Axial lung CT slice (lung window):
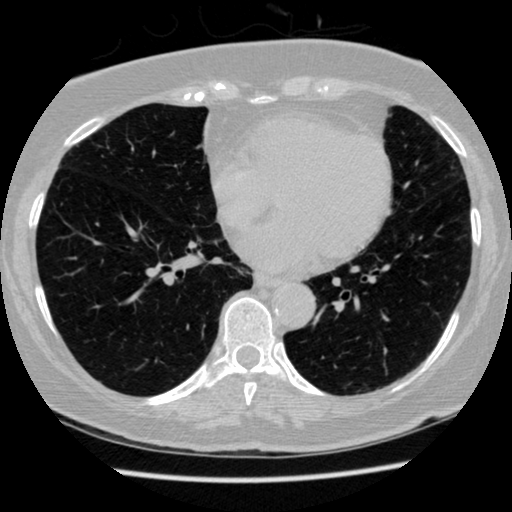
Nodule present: no